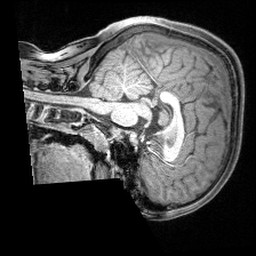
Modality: T1w
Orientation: sagittal
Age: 9
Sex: female
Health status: ill
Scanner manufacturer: siemens
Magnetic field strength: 3 T
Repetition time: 1.6 s
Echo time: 0.00179 s